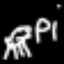
Label: frog